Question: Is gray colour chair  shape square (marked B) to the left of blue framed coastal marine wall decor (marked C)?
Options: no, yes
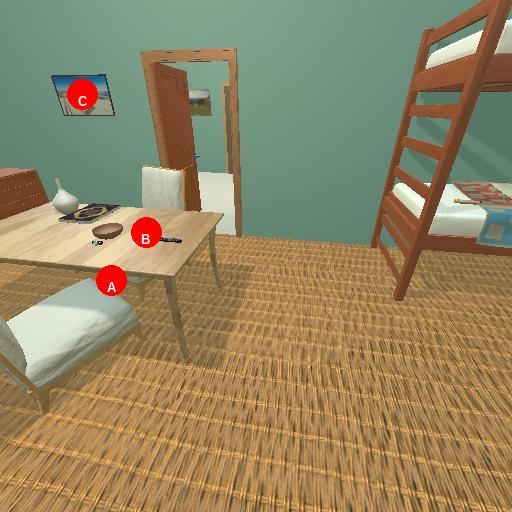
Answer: no